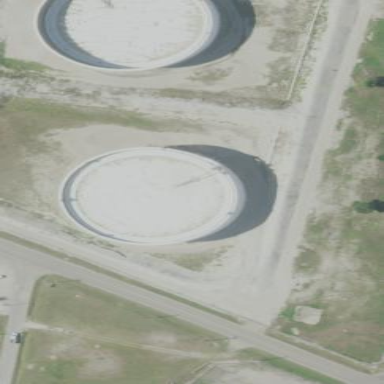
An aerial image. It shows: Storage tank that is man-made.